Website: home-depot
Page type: customer-info-address
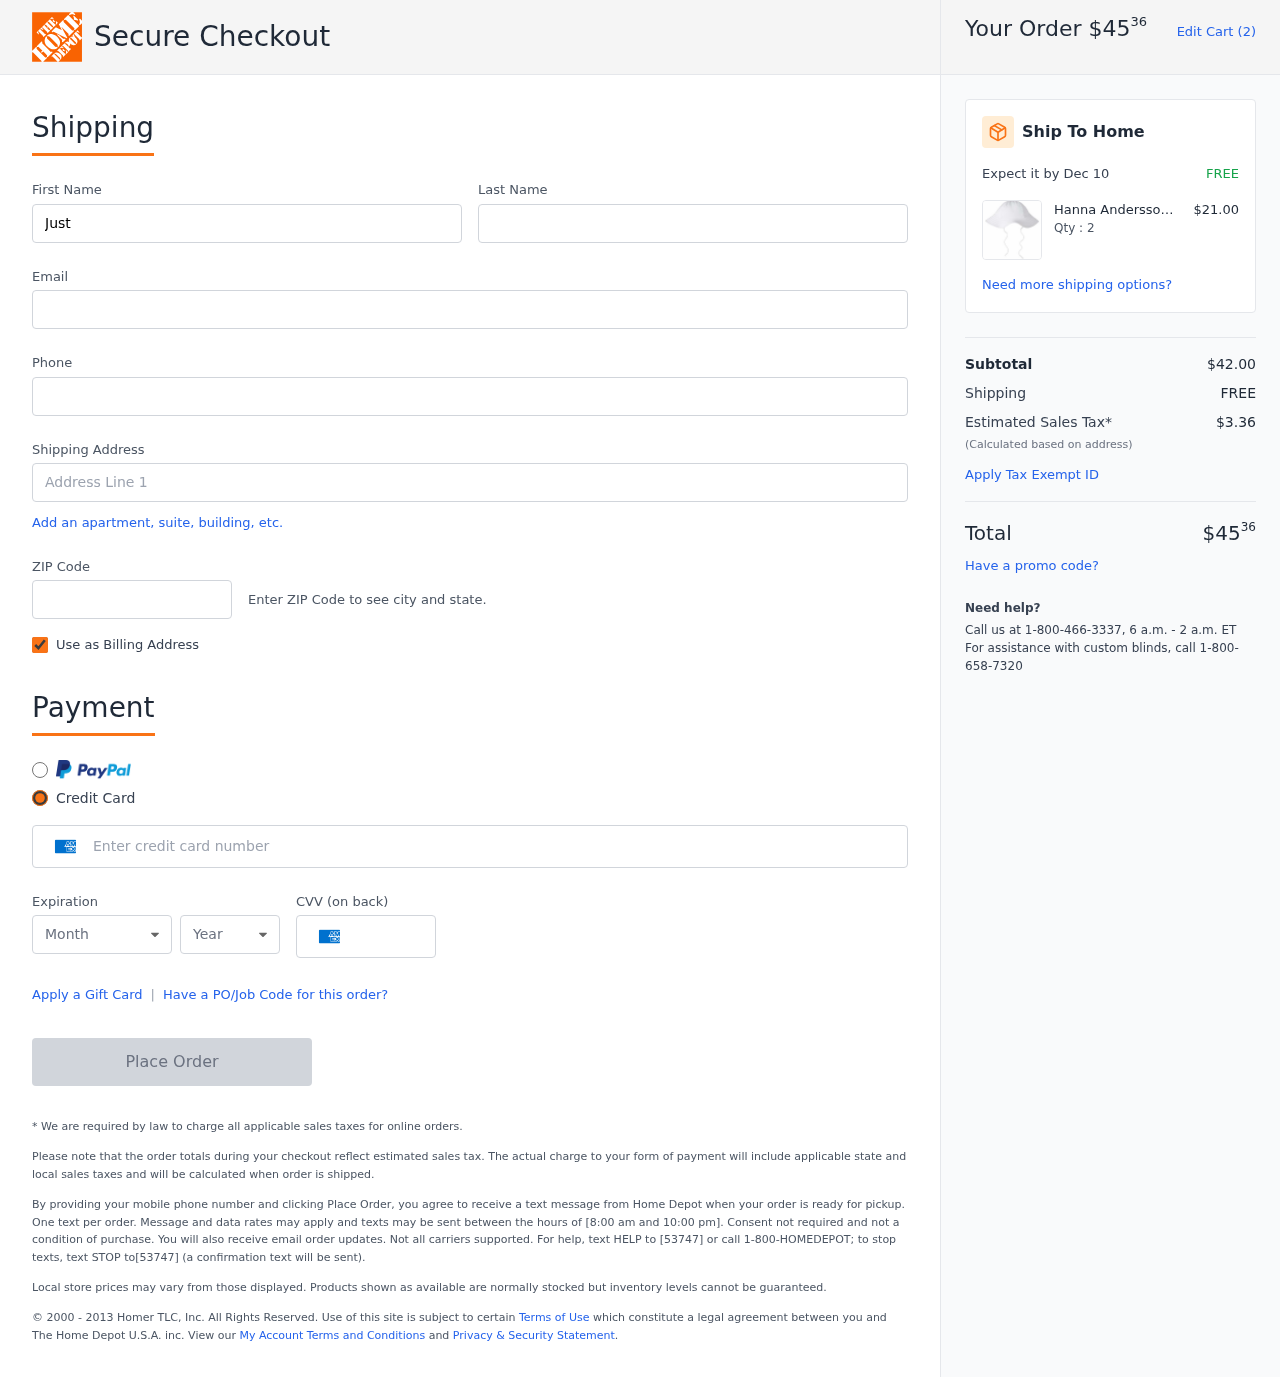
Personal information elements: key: PII_CARD_CVV
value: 2923
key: PII_CARD_EXPIRY_MONTH
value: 04
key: PII_CARD_EXPIRY_YEAR
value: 29
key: PII_CARD_NUMBER
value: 3488 1462 6923 572
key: PII_EMAIL
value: justin.bailey@yahoo.com
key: PII_FIRSTNAME
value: Justin
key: PII_LASTNAME
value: Bailey
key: PII_PHONE
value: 5174458589
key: PII_POSTCODE
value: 67127
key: PII_STREET
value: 74583 Charles Land Apt. 532
Product elements: key: PRODUCT1_BRAND
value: Hanna Andersson
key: PRODUCT1_NAME
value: Moon and Back by Hanna Andersson Infant and Toddler Sun Hat White 1-3 Years
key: PRODUCT1_NAME
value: Moon and Back by Han...
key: PRODUCT1_PRICE
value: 21
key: PRODUCT1_QUANTITY
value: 2
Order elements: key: ORDER_TOTAL
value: $4536
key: ORDER_NUM_ITEMS
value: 2
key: ORDER_DELIVERY_DATE
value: Dec 10
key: ORDER_SUBTOTAL
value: $42.00
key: ORDER_SHIPPING_COST
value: FREE
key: ORDER_TAX
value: $3.36